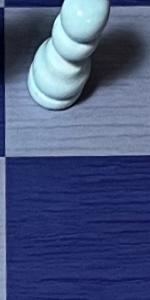
Label: Empty